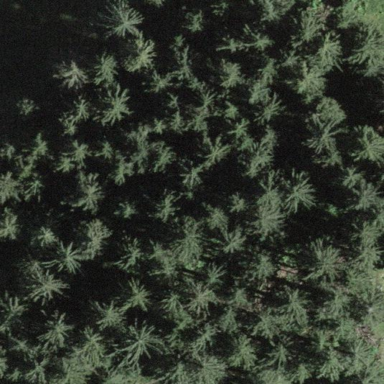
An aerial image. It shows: Forest area.